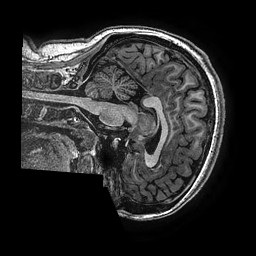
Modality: T1w
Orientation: sagittal
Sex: female
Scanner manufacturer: ge
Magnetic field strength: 3 T
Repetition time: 0.00766 s
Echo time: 0.003476 s